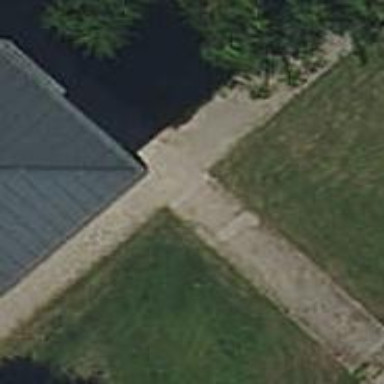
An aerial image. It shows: Paved sidewalk that serves as footway.